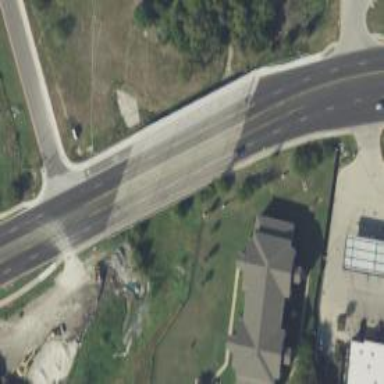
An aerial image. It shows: Secondary road with bridge.